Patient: sex F, age 34
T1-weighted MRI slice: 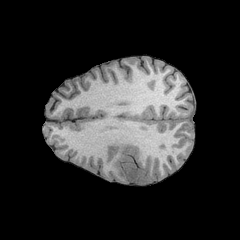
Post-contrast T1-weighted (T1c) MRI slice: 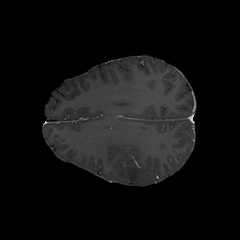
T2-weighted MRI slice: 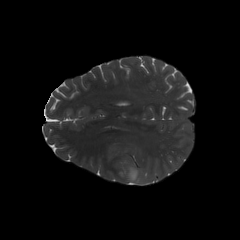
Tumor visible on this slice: yes
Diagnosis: Astrocytoma, IDH-mutant
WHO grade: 3